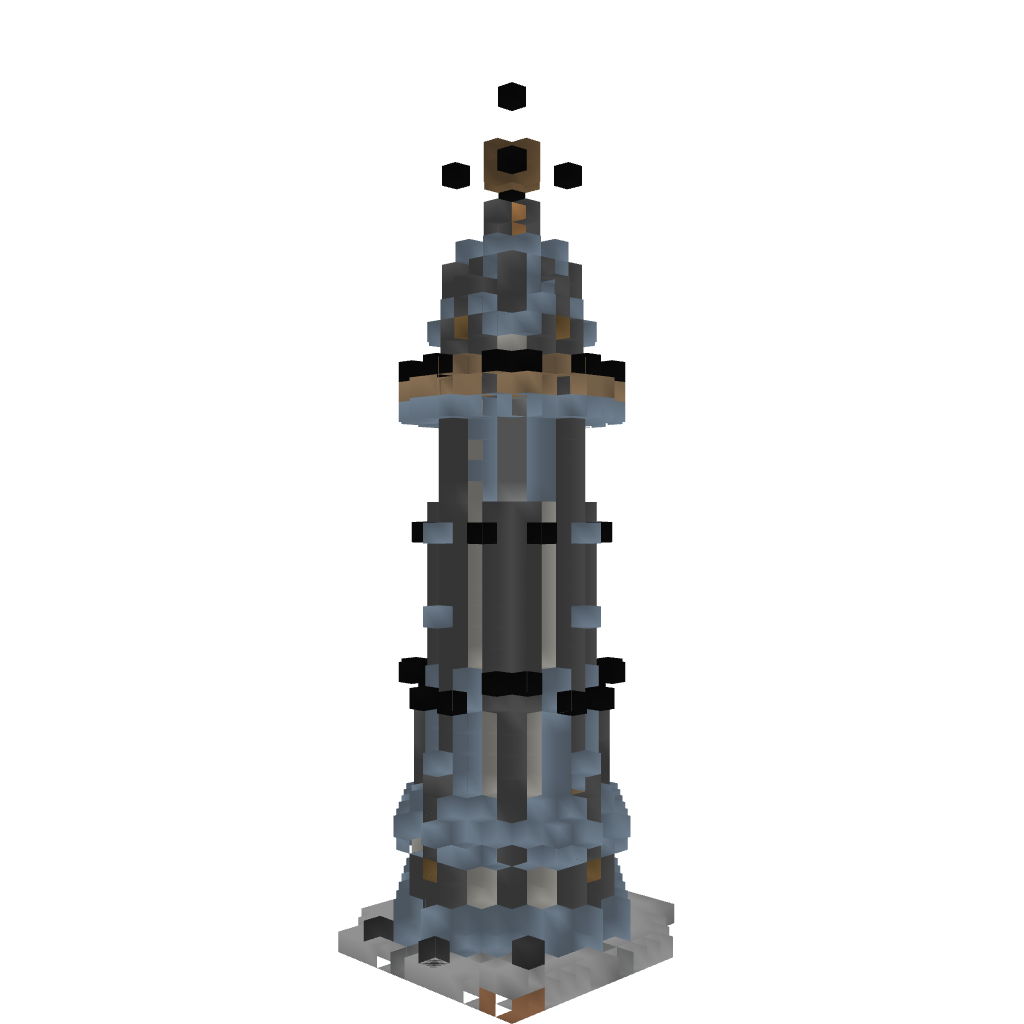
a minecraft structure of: Lighttower